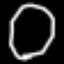
Label: octagon